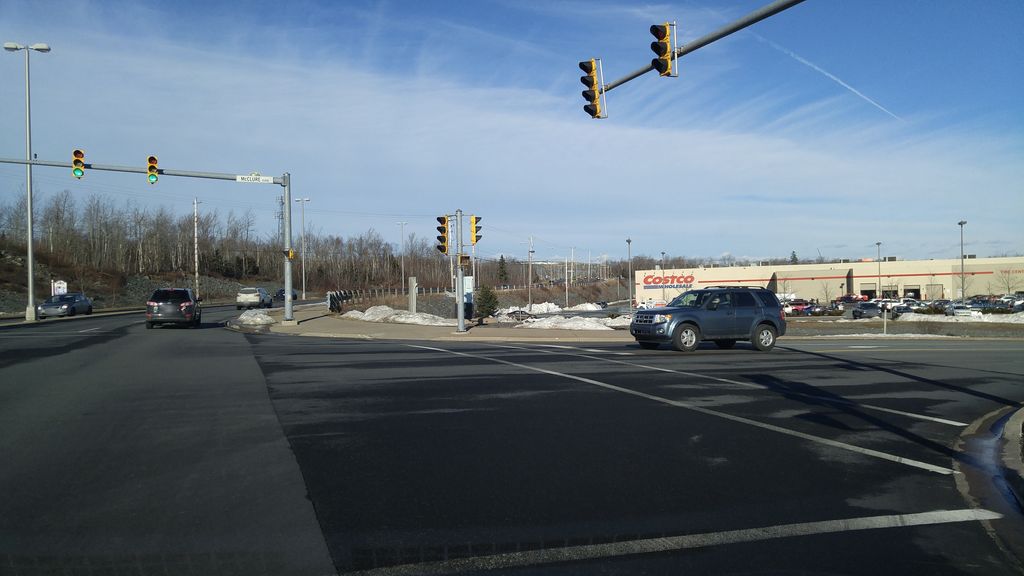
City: halifax